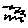
Label: zigzag